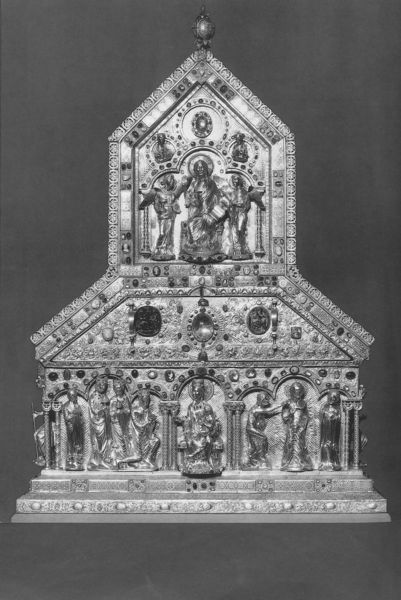
Titel: Schrein der heiligen drei Könige
Künstler: Nikolaus von Verdun
Standort: Köln, Dom (EU - D - NRW)
Schlagwörter: mann, menschen, säule, säulen, gebäude, haus, kirche, figur, gold, drei, diamanten, edelsteine, perle, perlen, doppelsäule, engel, relief, bogen, giebel, monochrom, figuren, könig, thron, stufe, stufen, foto, fotografie, knochen, arkade, dom, schwarzweiss, heiligenschein, nimbus, christus, jesus, mittelalter, segen, edelstein, heiliger, könige, heilige, madonna, anbetung, email, schrein, reliquie, sakral, bau, vergoldung, aureole, köln, geäbude, byzanz, nimben, reliquiar, diamenten, goldschmiedearbeit, kirchenschatz, gols, mariea, edelstiene